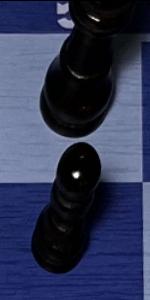
Label: Pawn_Black